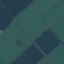
Land use / land cover: AnnualCrop